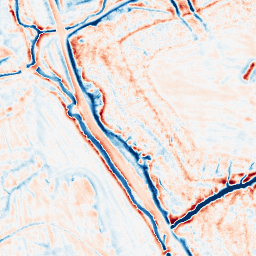
Category: edge_preserving
Decomposition family: bilateral
Decomposition parameters: d: 15
sigma_color: 100
sigma_space: 25
Upsampling method: quadratic
Upsampling parameters: scale: 4
Upsampling scale: 4